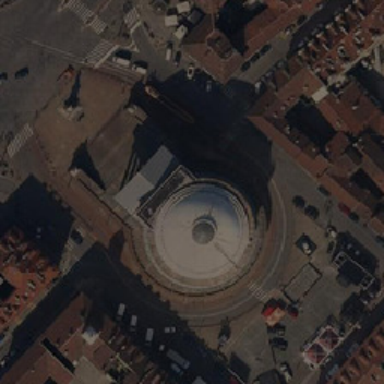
There are many red buildings in front of the square around the church .